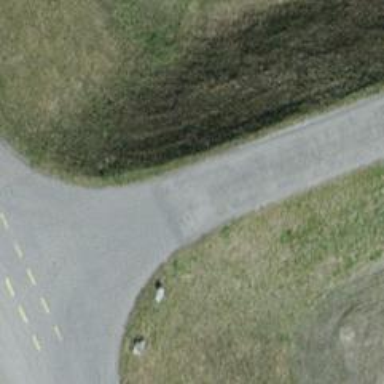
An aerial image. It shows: Asphalt path.